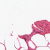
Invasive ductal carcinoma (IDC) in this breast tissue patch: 0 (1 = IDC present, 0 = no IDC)